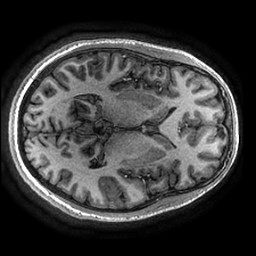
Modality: T1w
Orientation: axial
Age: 22
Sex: male
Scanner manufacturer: ge
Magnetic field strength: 3 T
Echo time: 0.002736 s